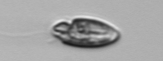
Label: Katodinium_or_Torodinium